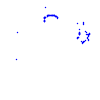
Particle: kaon